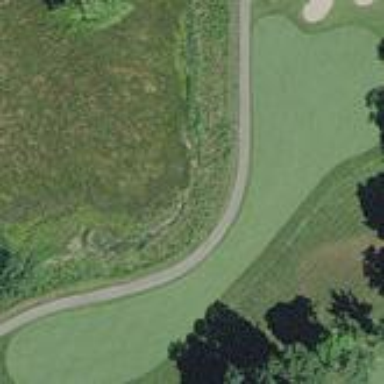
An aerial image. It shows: Golf fairway surrounded by grass.